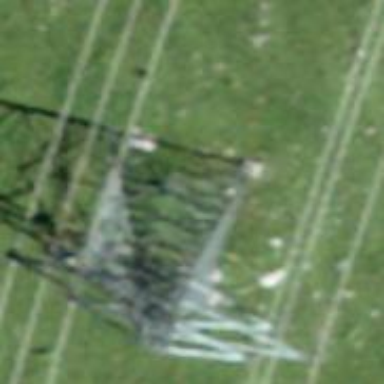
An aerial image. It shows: Power tower.